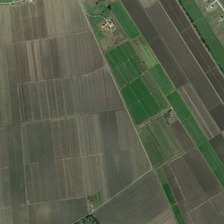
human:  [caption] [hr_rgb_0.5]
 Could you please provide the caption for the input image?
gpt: the little farm consists of grass and crops .

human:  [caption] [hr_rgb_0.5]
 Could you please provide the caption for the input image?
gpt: the colors of farmlands are green and gray .

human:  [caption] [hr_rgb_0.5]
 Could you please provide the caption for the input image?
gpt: the colors of farmlands are green and gray .

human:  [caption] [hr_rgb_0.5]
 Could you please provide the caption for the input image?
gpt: the farm is on the side of the road .

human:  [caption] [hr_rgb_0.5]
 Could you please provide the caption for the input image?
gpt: the little farm consists of grass and crops .